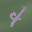
Label: 4